Question: I know the cause of my problem, however I can't really find a way to solve it- my customer wants the menu to be as long as the page container- or as close as possible (960px)-however this might happen if I zoom in or out the page. I can't really find a solution to that (other than making the menu small enough to fit in the container. -
HTML:
'''
<div id="page_menu" style=" margin-left:auto;margin-right:auto; width: 960px">
<a href='/index.html'> Home </a>
<a href='/stii.html'> Stii ce sa intrebi? </a>
<a href='/diferit/html'> Ce e DIFERIT? </a>
<a href='/oferta.html'> Oferta </a>
<a href='/cumparare.html'> Cum cumpar? </a>
<a href='/livrare.html'> Livrare </a>
<a href='/noutati.html'> Noutati </a>
<a href='/despre.html'> Despre noi </a>
<a href='/contact.html'> Contact </a>
<a href='/parteneri.html'> Parteneri </a>
</div>
'''
CSS:
'''
#page_menu a {
float: left;
text-transform:none;
color:#F1EFED;
font-size:20px;
padding:10px 15px 10px 14px;
background-color: #84c225;
text-decoration: none;
border-right: 1px solid #ffffff;
}
'''
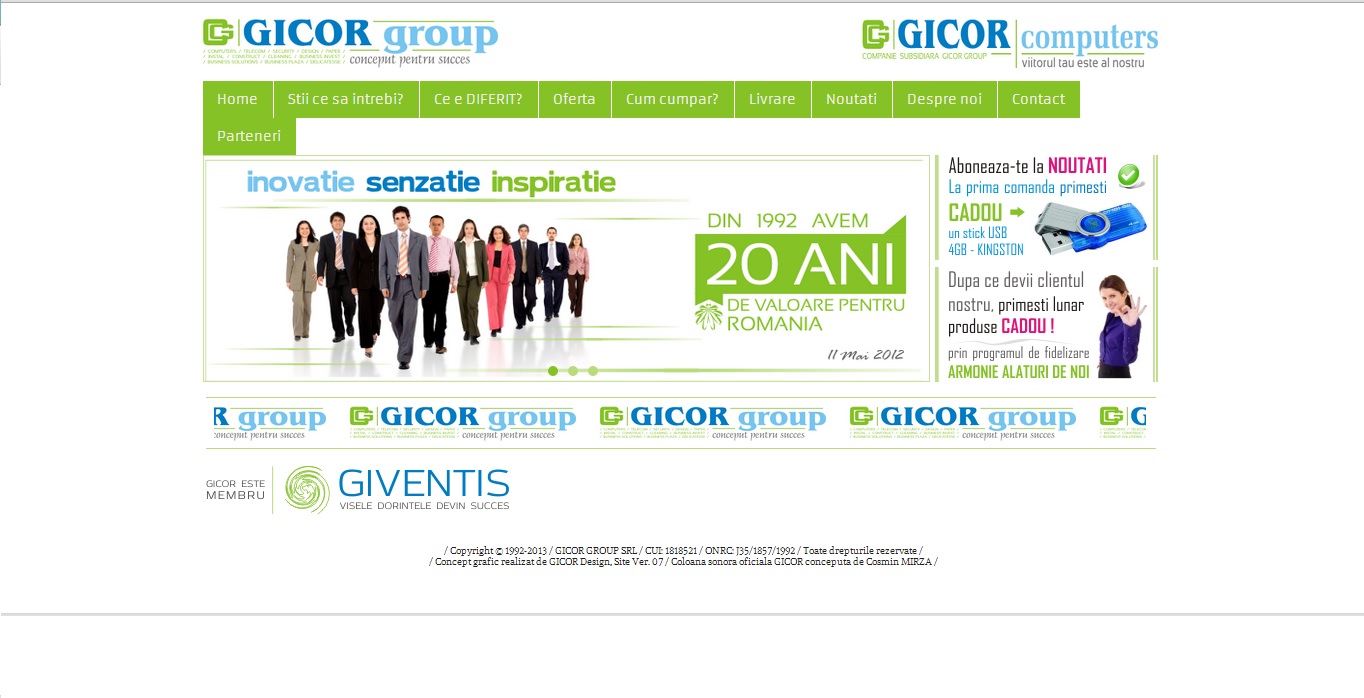
Answer: Given your HTML, this style would do what you want:
'''
#page_menu {
display:table;
width:960px;
text-transform:none;
background-color: #84c225;
border:none;
margin:0 auto;
}
#page_menu a {
display:table-cell;
padding:10px 5px;
border-right: 1px solid #ffffff;
text-align:center;
text-decoration:none;
font:16px 'Arial', sans-serif;
color:#F1EFED;
}
'''
You originally had 20px for a font size, but I found that doesn't fit. So you may have to test a bit which font size suits best.
See <URL>
By the way, I can't test on many browsers now, but I'm not sure if they all handle 'display:table-cell' on an 'a' element well. You may want to play it safe and put each of the 'a' elements in a 'div' and give those divs the table cell styles.